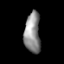
Tissue: lung
Cell type: Epithelial cells
Senescence score: 0.1706
Nuclear area (px): 631
Mean DAPI intensity: 140.002